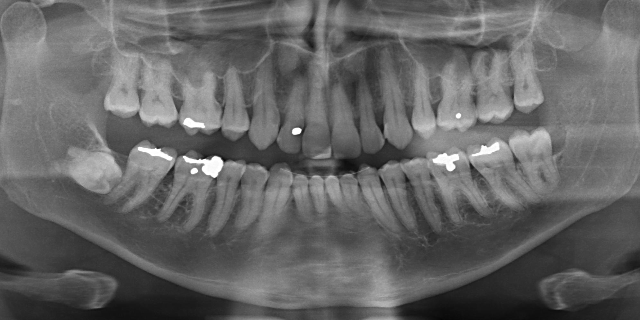
adult